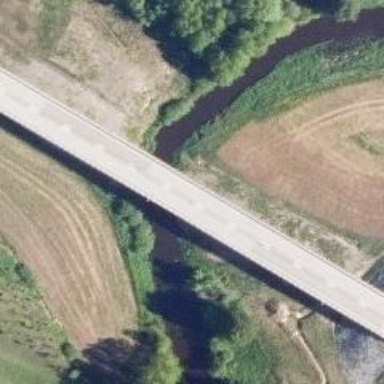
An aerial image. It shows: Motorway bridge with asphalt surface. It is part of trunk highway.